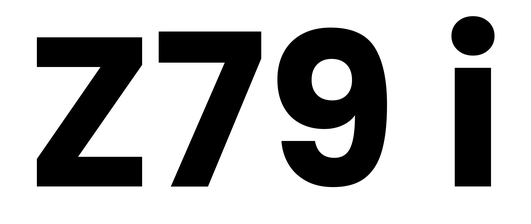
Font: Poppins-Bold